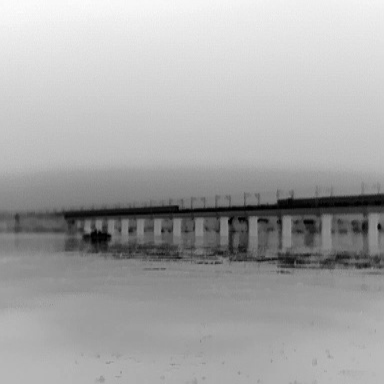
There are two objects shown in the infrared image, including a warship, and a canoe.